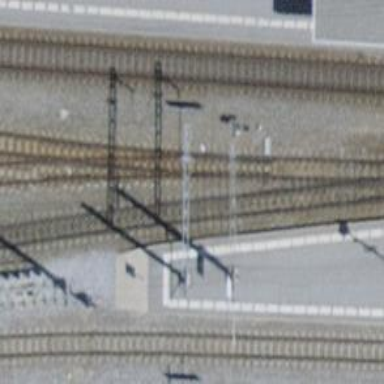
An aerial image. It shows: Narrow-gauge railway in service yard. The railway is electrified with contact line.